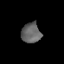
Tissue: lung
Cell type: Endothelial cells
Senescence score: 0.5404
Nuclear area (px): 389
Mean DAPI intensity: 98.712